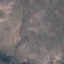
Land use / land cover: HerbaceousVegetation